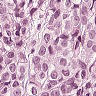
Metastatic tissue present: yes